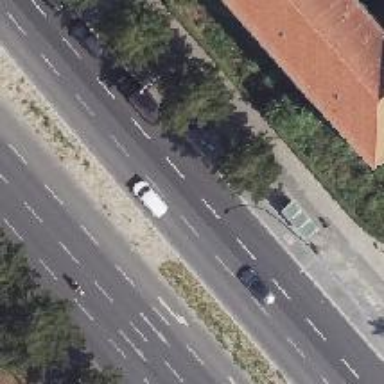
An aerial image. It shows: Primary highway with asphalt surface. It is dual carriageway with shared busway on the right for cyclists.